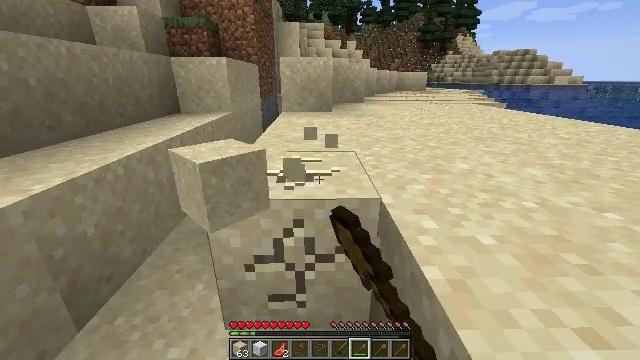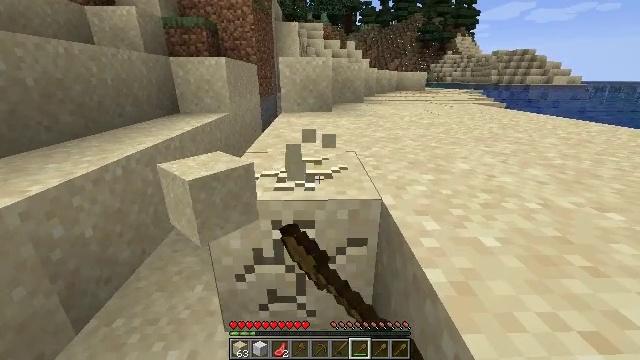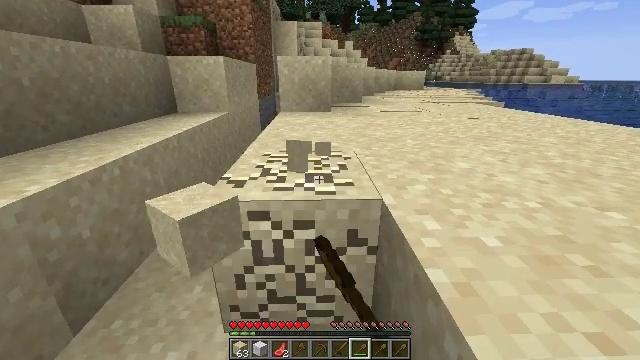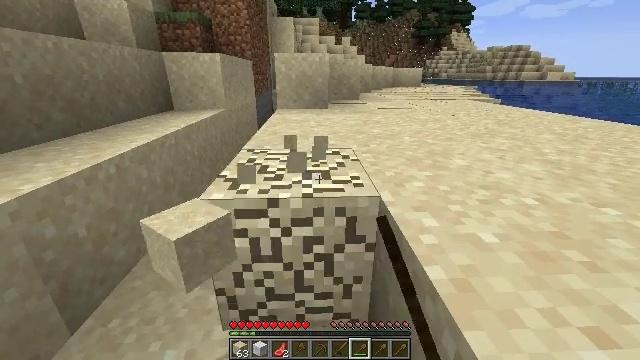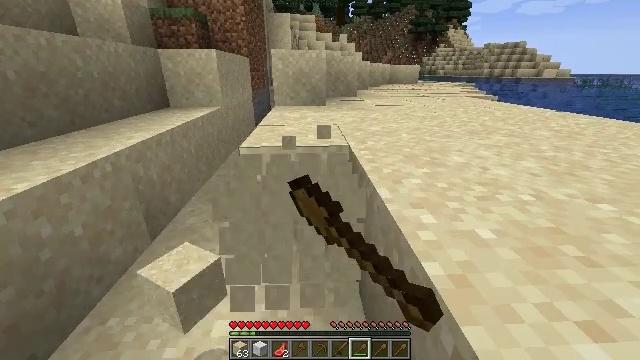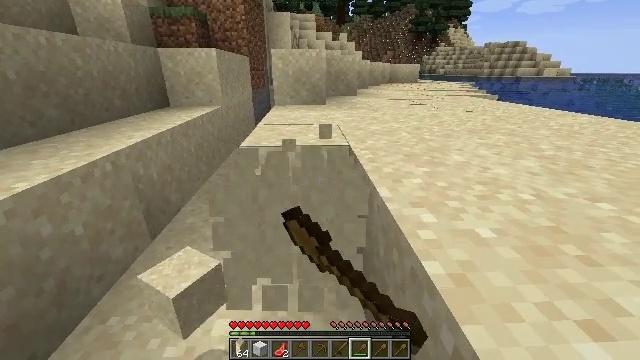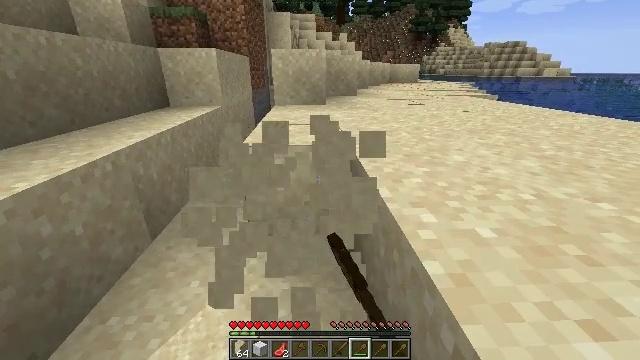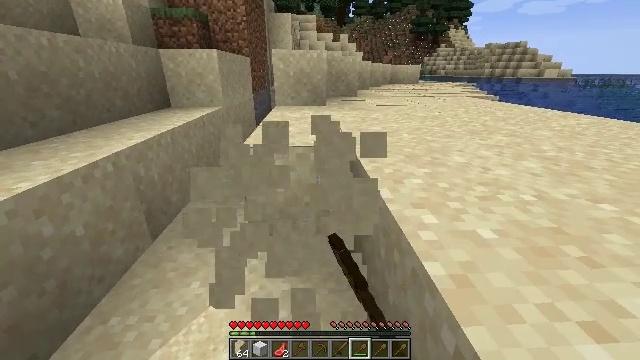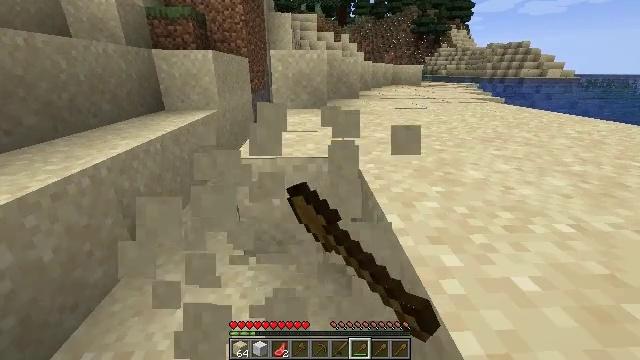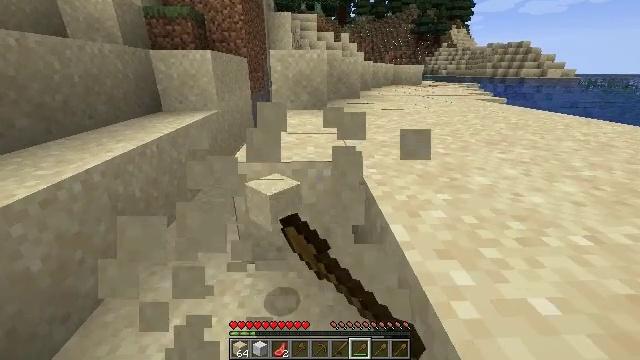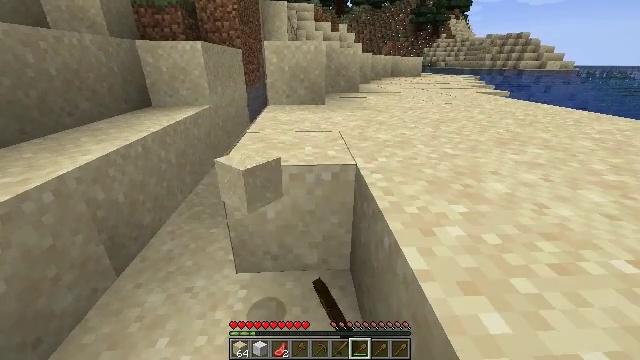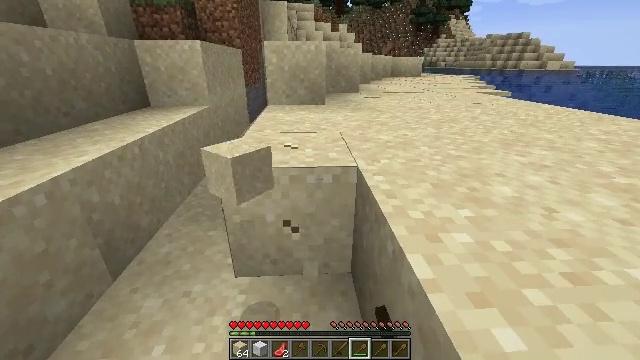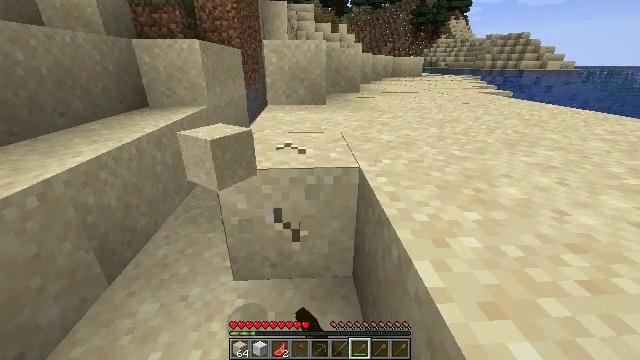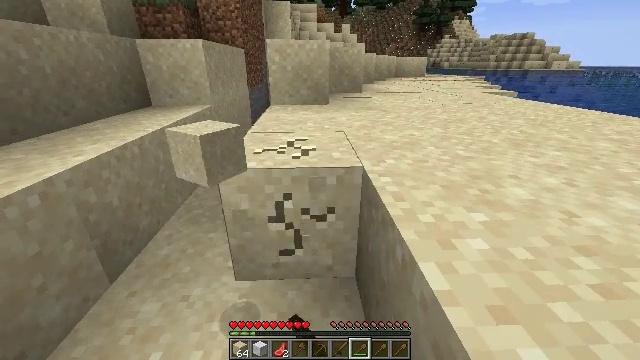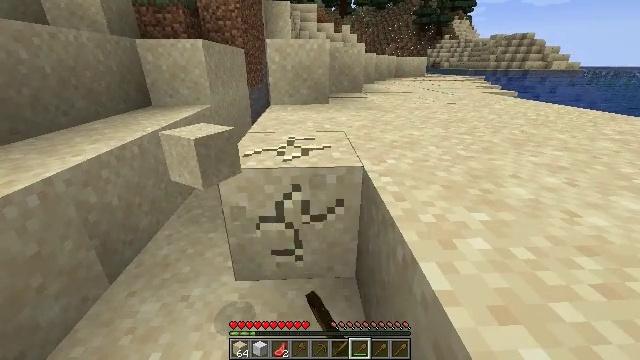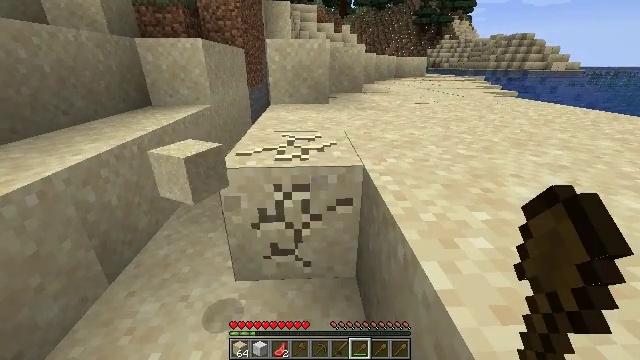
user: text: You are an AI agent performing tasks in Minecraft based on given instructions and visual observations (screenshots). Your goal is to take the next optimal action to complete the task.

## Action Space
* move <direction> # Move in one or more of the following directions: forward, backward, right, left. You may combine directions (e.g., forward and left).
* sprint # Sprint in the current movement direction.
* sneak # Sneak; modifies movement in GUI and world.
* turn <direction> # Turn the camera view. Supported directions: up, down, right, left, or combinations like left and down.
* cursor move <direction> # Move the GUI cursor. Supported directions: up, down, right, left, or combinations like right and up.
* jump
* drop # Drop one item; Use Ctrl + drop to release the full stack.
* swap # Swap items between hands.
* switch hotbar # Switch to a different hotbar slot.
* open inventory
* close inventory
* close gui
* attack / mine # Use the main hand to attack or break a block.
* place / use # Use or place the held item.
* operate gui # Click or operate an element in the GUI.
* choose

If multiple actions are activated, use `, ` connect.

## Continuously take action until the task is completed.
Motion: motion action
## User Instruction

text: Gather sand from the desert.
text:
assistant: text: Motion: attack / mine
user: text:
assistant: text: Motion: attack / mine
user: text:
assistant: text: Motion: attack / mine
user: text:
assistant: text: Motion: attack / mine
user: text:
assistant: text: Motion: attack / mine
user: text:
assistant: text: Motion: attack / mine
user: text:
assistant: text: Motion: move forward, attack / mine
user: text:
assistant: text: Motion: move forward, attack / mine
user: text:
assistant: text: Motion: move forward, attack / mine
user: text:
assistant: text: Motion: turn down, attack / mine
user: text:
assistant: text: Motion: attack / mine
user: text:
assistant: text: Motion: attack / mine
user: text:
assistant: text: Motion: attack / mine
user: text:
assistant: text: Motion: attack / mine
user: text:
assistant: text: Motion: attack / mine
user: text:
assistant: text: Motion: attack / mine
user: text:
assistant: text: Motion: attack / mine
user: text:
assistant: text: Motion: attack / mine
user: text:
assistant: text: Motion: attack / mine
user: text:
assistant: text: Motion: attack / mine
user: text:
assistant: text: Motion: attack / mine
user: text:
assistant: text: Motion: move forward, attack / mine
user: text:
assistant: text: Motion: move forward, attack / mine
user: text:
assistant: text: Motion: move forward, attack / mine
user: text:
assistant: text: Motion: move forward, attack / mine
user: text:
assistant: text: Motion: move forward, attack / mine
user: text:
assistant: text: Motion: attack / mine
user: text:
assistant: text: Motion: attack / mine
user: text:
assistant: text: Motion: attack / mine
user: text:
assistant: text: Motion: attack / mine